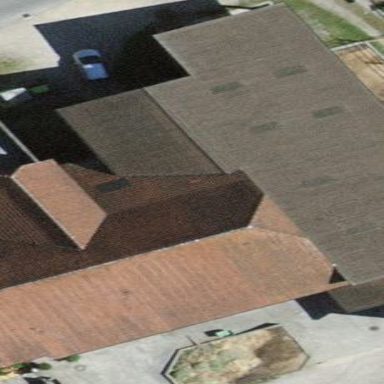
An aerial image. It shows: Farm building.